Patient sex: M
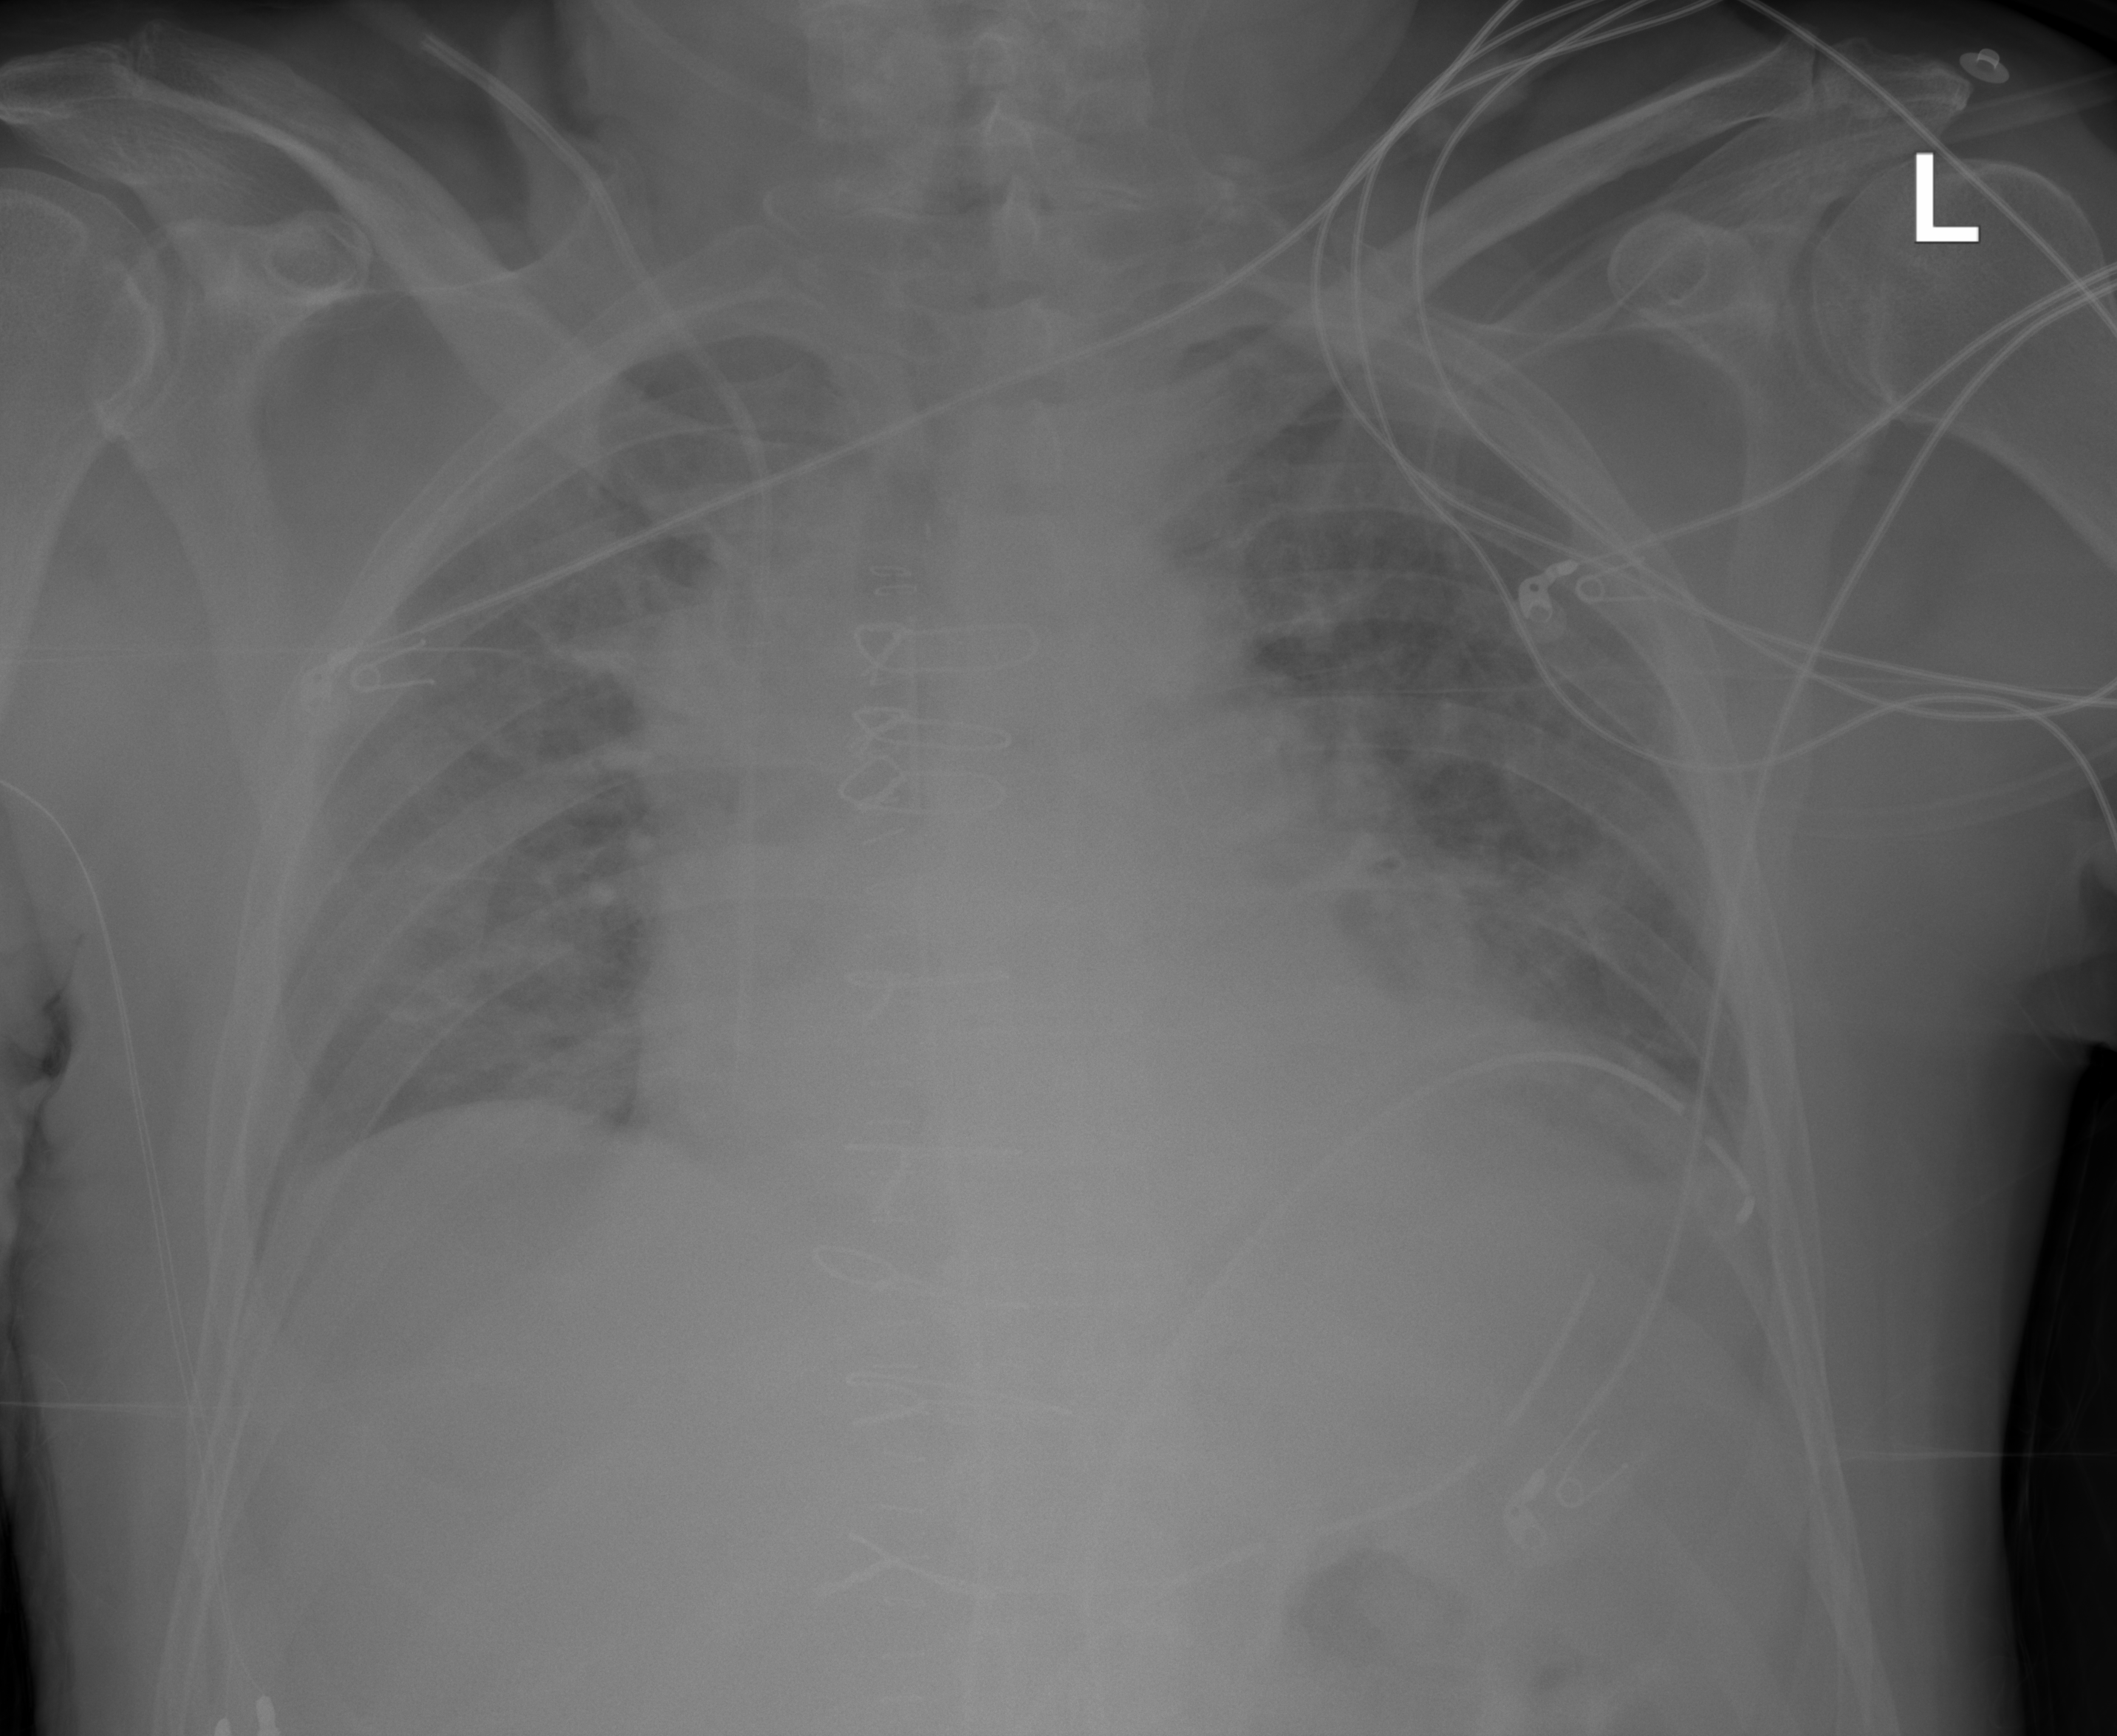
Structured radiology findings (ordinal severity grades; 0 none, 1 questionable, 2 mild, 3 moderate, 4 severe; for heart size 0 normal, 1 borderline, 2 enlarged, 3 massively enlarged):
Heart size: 2
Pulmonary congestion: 2
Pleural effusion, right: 2
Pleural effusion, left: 2
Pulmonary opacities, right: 0
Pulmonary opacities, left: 1
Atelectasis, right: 2
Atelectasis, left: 2